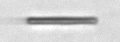
Label: fiber